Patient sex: M
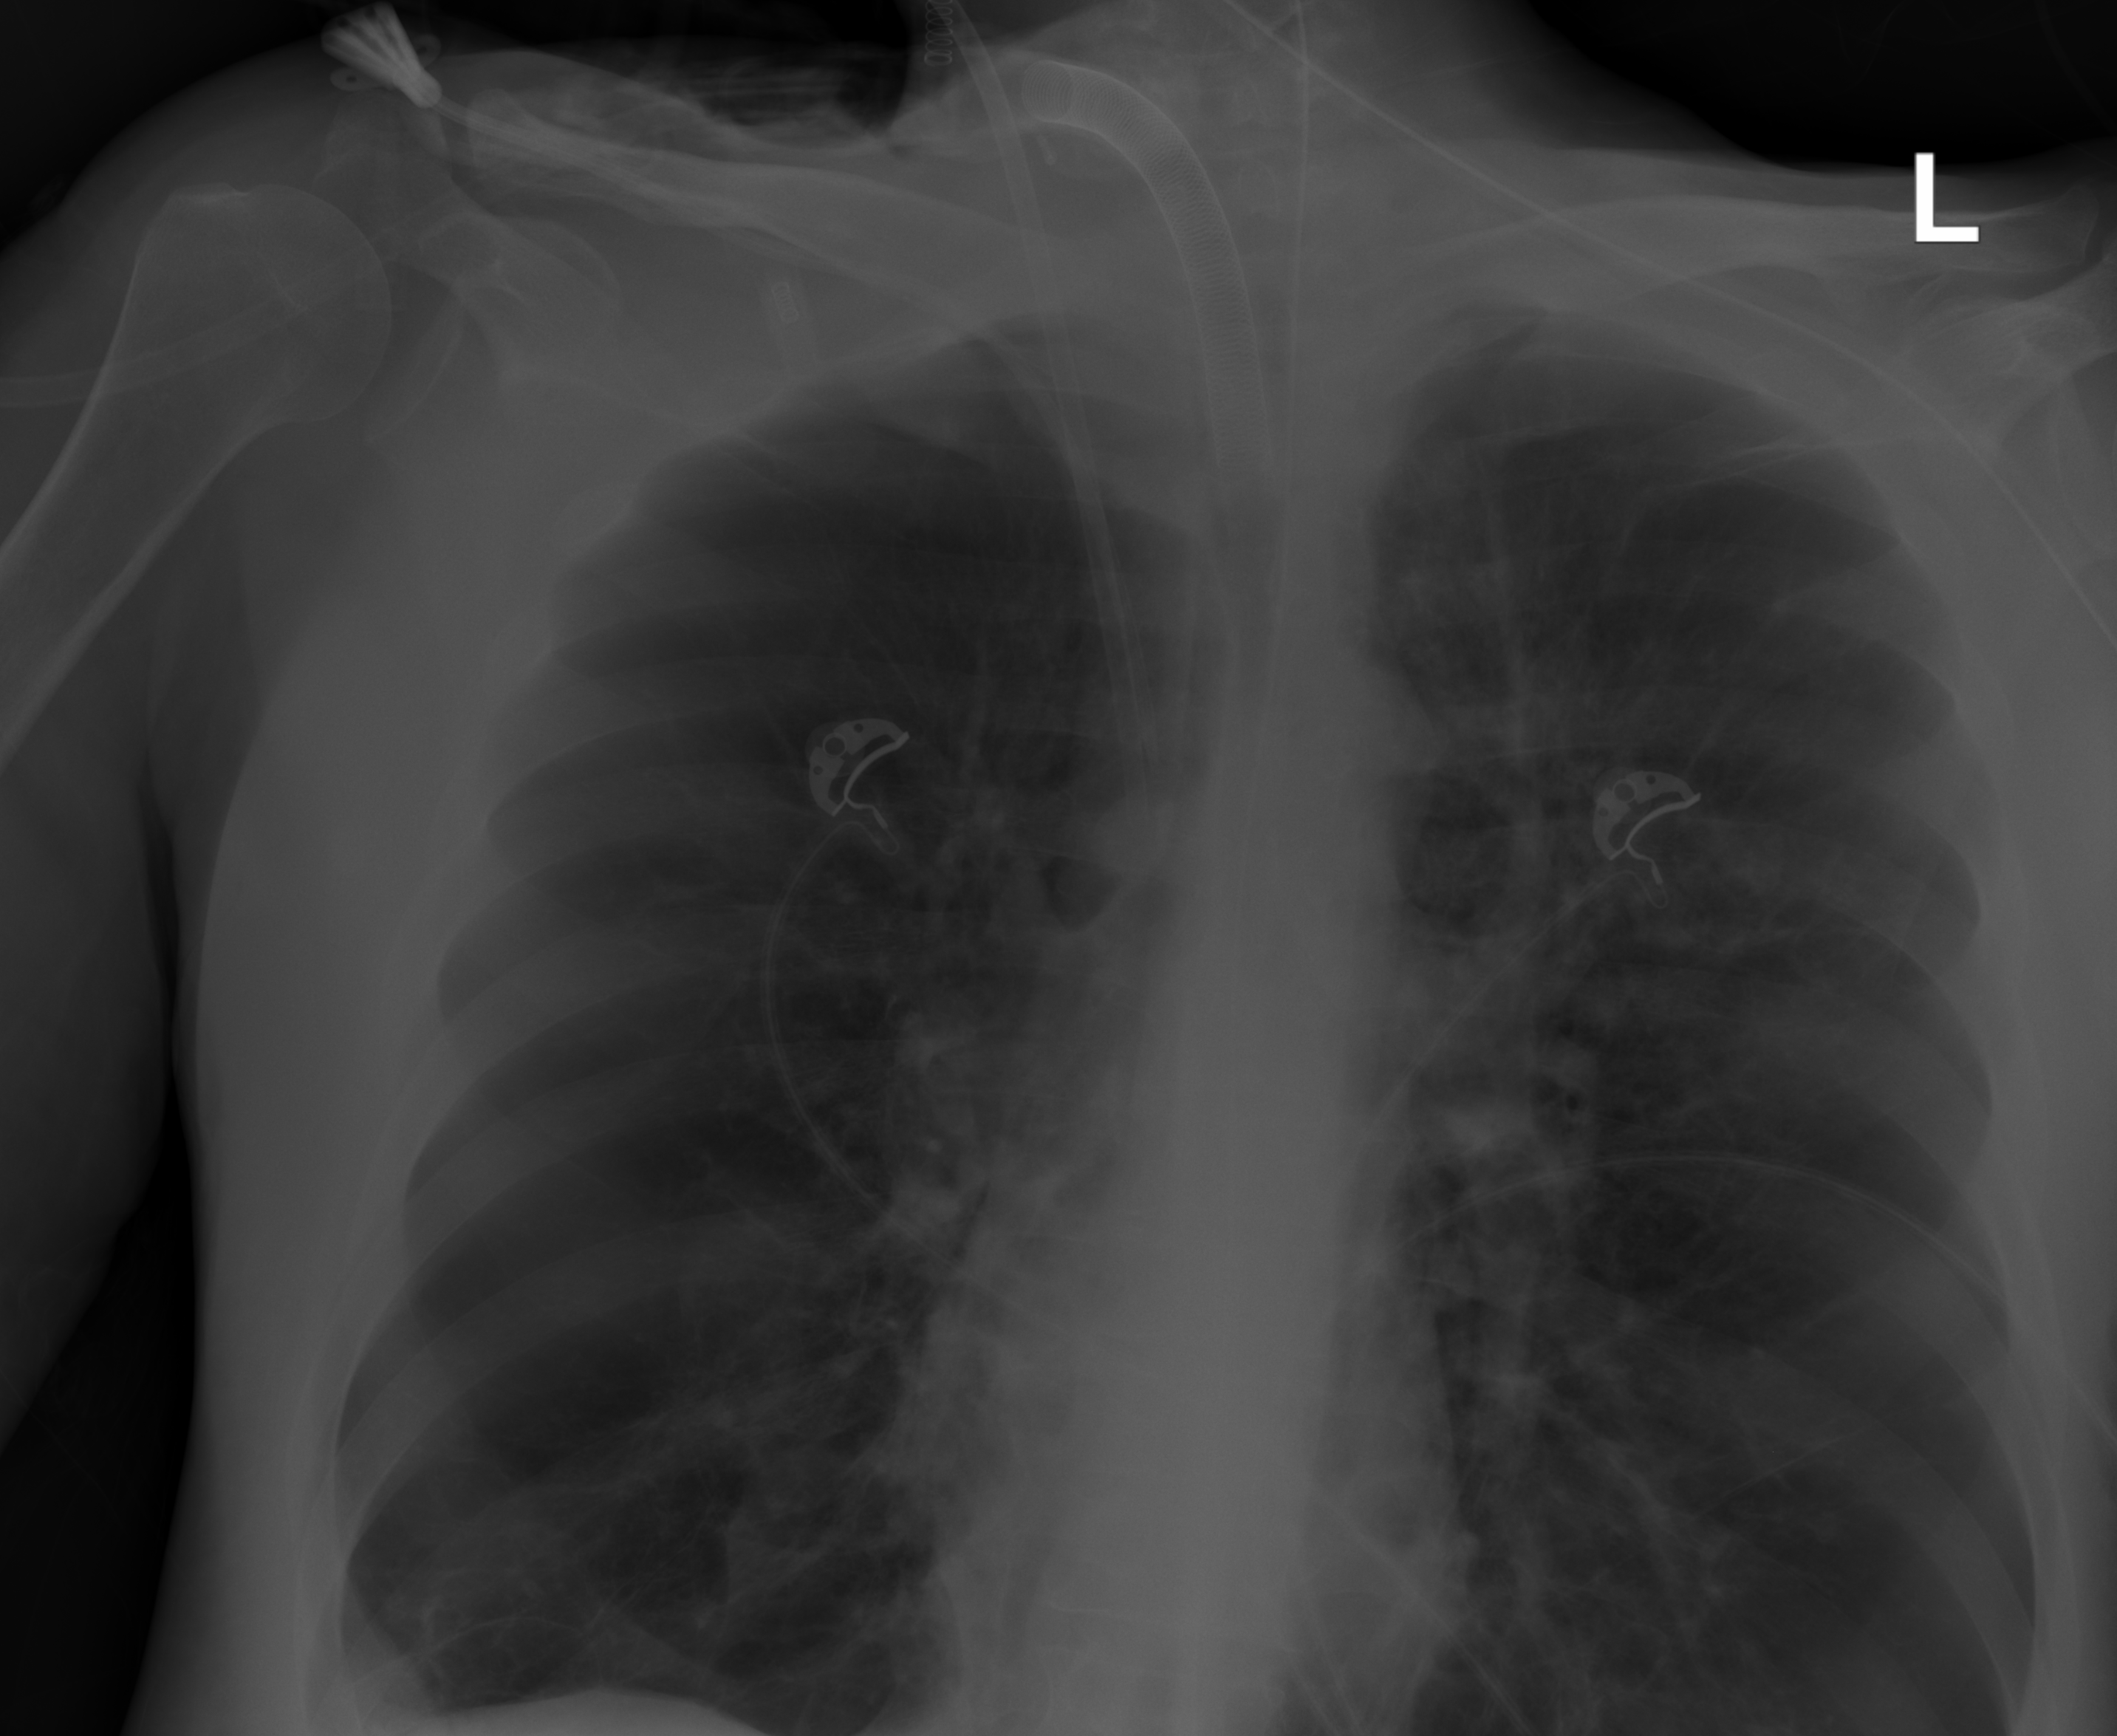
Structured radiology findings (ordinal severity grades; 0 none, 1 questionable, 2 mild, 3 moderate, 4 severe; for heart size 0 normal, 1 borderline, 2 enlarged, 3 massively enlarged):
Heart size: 0
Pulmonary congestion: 0
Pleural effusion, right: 0
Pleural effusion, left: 0
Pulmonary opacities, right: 0
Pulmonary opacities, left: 0
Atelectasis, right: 2
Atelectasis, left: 0